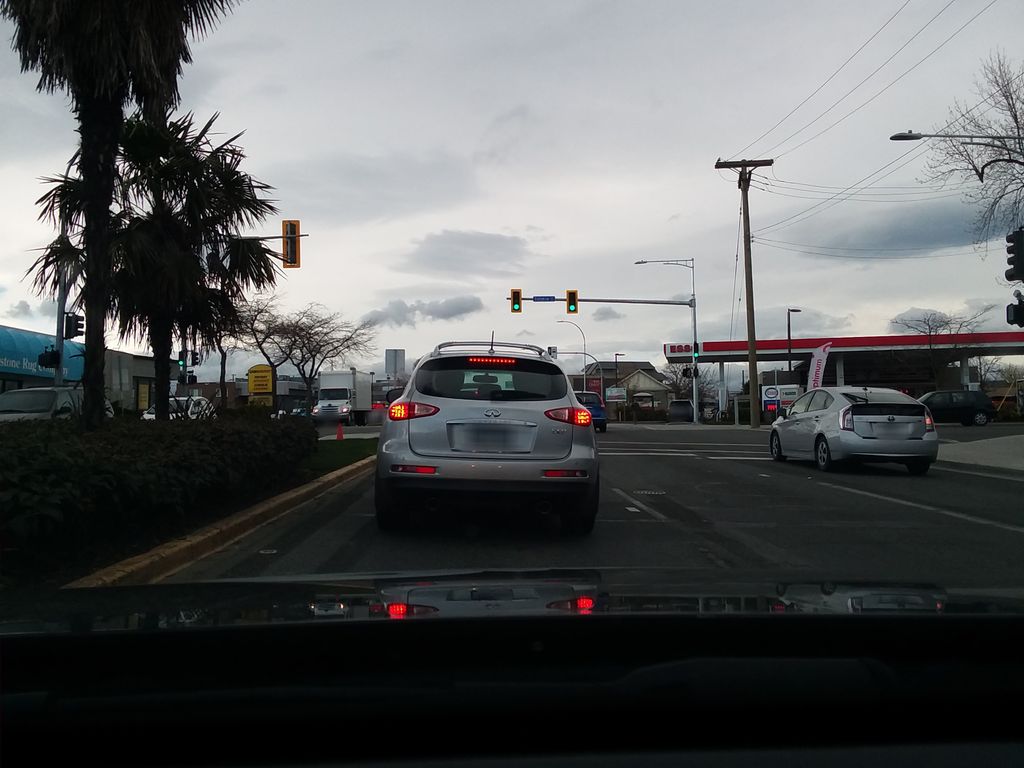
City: victoria